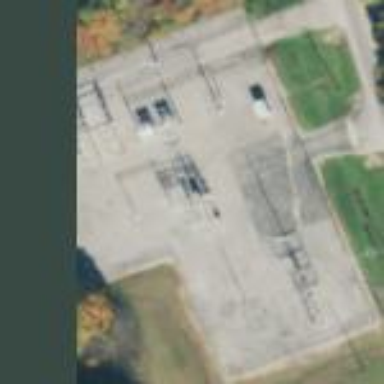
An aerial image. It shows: Power substation.